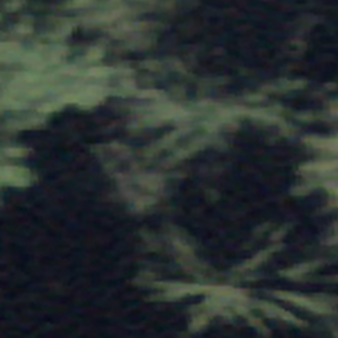
Label: other